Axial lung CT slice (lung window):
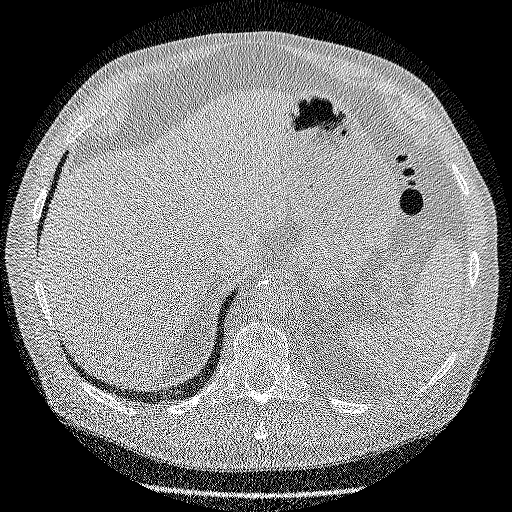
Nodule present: no